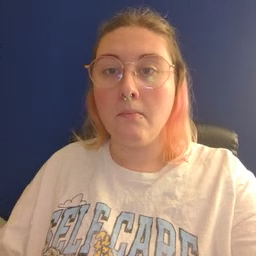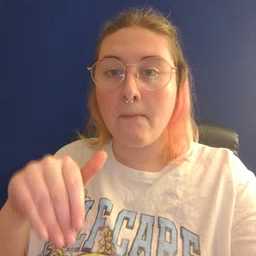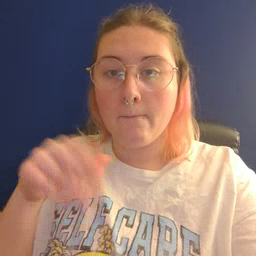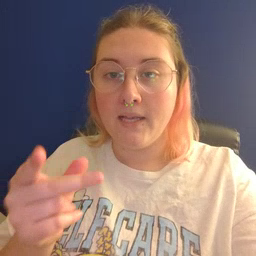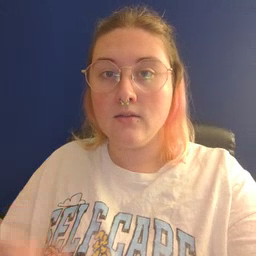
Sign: puppy